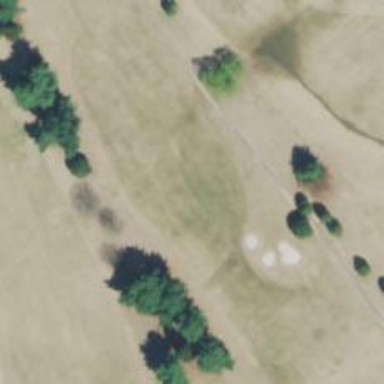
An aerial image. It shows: View of golf hole.